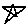
Label: star